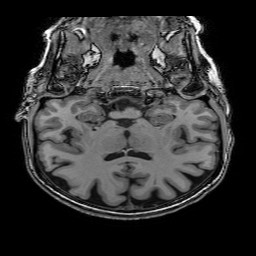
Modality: T1w
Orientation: sagittal
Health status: healthy
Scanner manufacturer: philips
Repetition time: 0.007626 s
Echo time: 0.00351 s